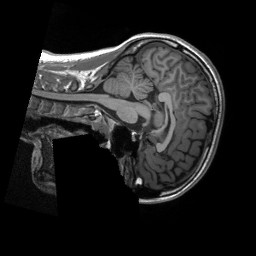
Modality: T1w
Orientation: sagittal
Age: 21
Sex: female
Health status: healthy
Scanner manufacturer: siemens
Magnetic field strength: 3 T
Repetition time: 2.3 s
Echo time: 0.00229 s